Очень длинная цепочка составлена из батарей с ЭДС $\mathscr{E}=12~В$, внутренним сопротивлением $r=4~Ом$ и резисторов с сопротивлением $R=15~Ом$ (см. рисунок $а$).
Определите ЭДС $\mathscr{E}_{0}$ и внутреннее сопротивление $r_{0}$ эквивалентной батареи (см. рисунок $б$).
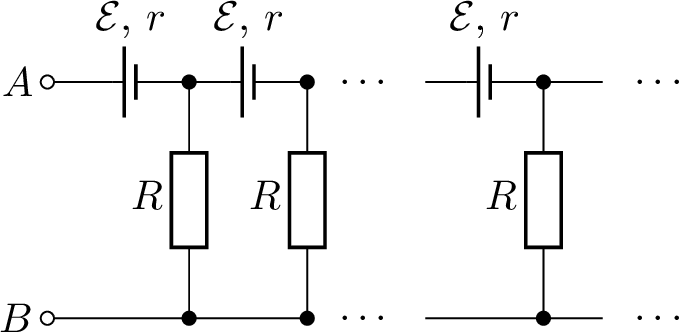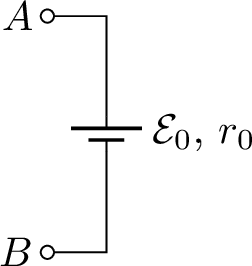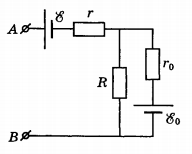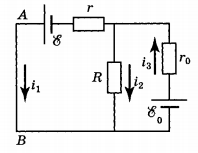
Решение: Выделяем одно звено цепочки и подсоединяем к нему эквивалентную батарею (см. рисунок ниже).  Напряжение на входе (между точками $A$ и $B$ ) должно быть равно $\mathscr{E}_{0}$, т. е. ЭДС разомкнутой батареи. Следовательно, $$ \mathscr{E}_{0}=\mathscr{E}+\frac{\mathscr{E}_{0} R}{R+r_{0}}. \quad (1) $$ Для отыскания $r_{0}$ накоротко замкнем вход $A B$ (см. рисунок ниже).  Тогда сила тока короткого замыкания $$ i_{1}=\frac{\mathscr{E}_{0}}{r_{0}}. $$ Найдем силу тока $i_{1}$ из законов Кирхгофа: $$ \left\{\begin{array}{l} i_{1} r-i_{2} R=\mathscr{E}, \quad (2) \\ i_{3} r_{0}+i_{2} R=\mathscr{E}_{0}, \quad (3) \\ i_{3}=i_{1}+i_{2}. \quad (4) \end{array}\right. $$ Из $(4)$ и $(3)$ имеем $\left(i_{1}+i_{2}\right) r_{0}+i_{2} R=\mathscr{E}_{0}$, отсюда $i_{2}\left(r_{0}+R\right)=0$, т. е. $i_{2}=0$. Из $(2)$ находим $i_{1}=\frac{\mathscr{E}}{r}=\frac{\mathscr{E}_{0}}{r_{0}}$; $\mathscr{E}_{0}=\frac{r_{0}}{r} \mathscr{E}$. Подставляем полученное выражение для $\mathscr{E}_{0}$ в $(1)$: $$ \frac{r_{0}}{r} \mathscr{E}=\mathscr{E}+\frac{R}{R+r_{0}} \frac{r_{0}}{r} \mathscr{E}. \quad (5) $$ Из $(5)$ получаем квадратное уравнение относительно $r_{0}$: $$ r_{0}^{2}-r_{0} r-R r=0, \\ r_{0}=\frac{r}{2}\left(1 \pm \sqrt{1+4 \frac{R}{r}}\right). $$ Знак «$-$» не подходит, так как тогда $r_{0}<0$. Итак, $$ r_{0}=\frac{r}{2}\left(1+\sqrt{1+4 \frac{R}{r}}\right)=10~Ом. \\ \mathscr{E}_{0}=\frac{\mathscr{E}}{2}\left(1+\sqrt{1+4 \frac{R}{r}}\right)=30~В. $$
Ответ: $$ \mathscr{E}_{0}=\frac{\mathscr{E}}{2}\left(1+\sqrt{1+4 \frac{R}{r}}\right)=30~В. $$ $$ r_{0}=\frac{r}{2}\left(1+\sqrt{1+4 \frac{R}{r}}\right)=10~Ом. $$
Темы:
T, Электричество, Цепи, Бесконечная цепочка, Всероссийские, Электрические цепи, Цепь с резистором